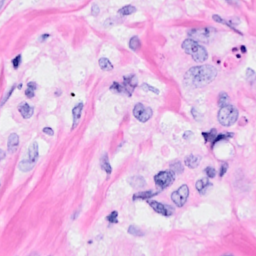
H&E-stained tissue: Breast